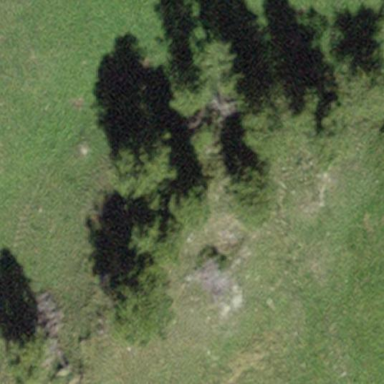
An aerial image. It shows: Forest area.